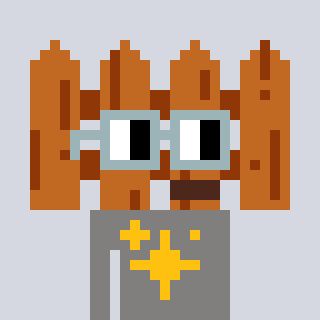
a pixel art character with square dark gray glasses, a fence-shaped head and a bluegrey-colored body on a cool background